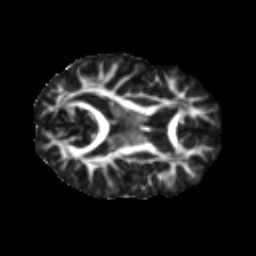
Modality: FA
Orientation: axial
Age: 14
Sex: male
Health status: ill
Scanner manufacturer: ge
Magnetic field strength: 3 T
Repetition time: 6.752 s
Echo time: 0.079 s